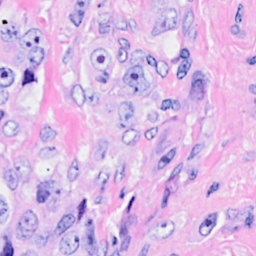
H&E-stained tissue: Breast